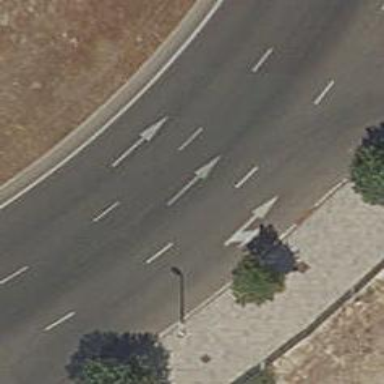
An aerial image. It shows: Tertiary road made of asphalt leading to roundabout junction.